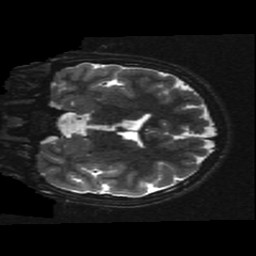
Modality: T2w
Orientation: coronal
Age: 14
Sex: male
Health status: ill
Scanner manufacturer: ge
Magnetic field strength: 3 T
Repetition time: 7.5 s
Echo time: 0.1015 s